Question: I don't know where to show 'Out Line bar' in Android Studio as Eclipse.
Please tell me how,
Thank you

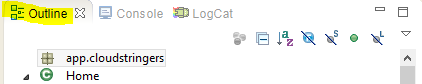
Answer: Try Alt + 7
You can find more views by clicking View -> Tool Windows